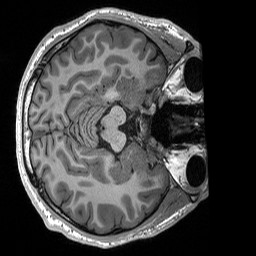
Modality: T1w
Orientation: axial
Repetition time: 8 s
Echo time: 0.066 s